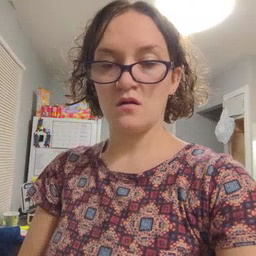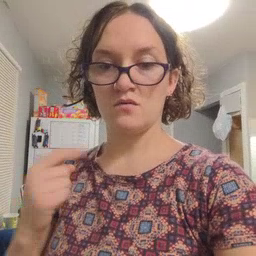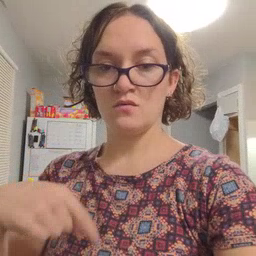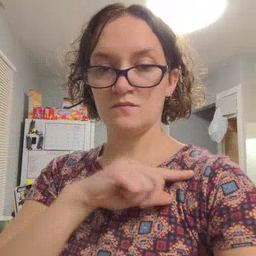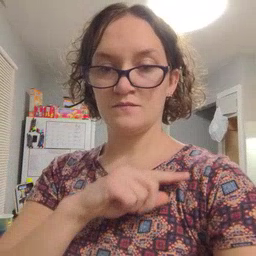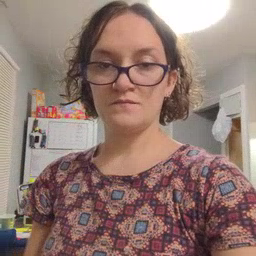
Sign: weus